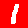
Digit: 1